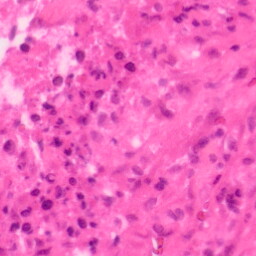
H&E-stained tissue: Colon